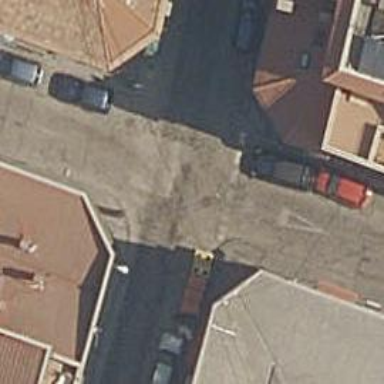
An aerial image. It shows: Smooth asphalt road in residential area.